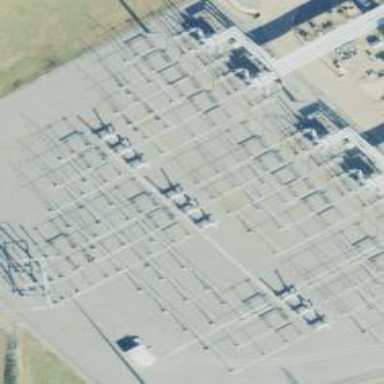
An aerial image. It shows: Switch used for power control.